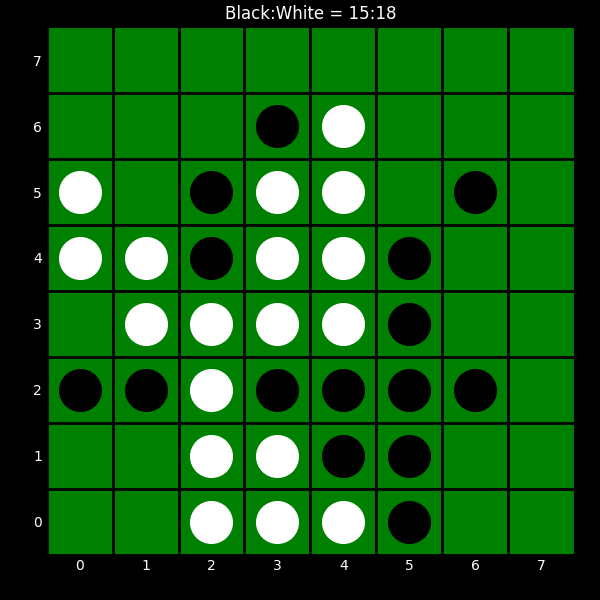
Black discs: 15
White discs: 18